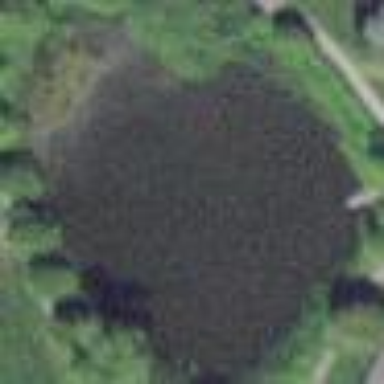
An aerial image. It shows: Pond surrounded by natural water.